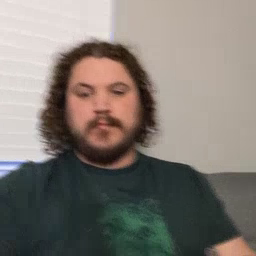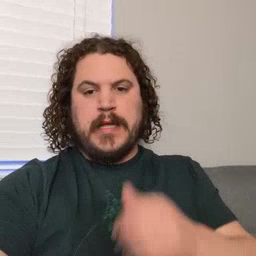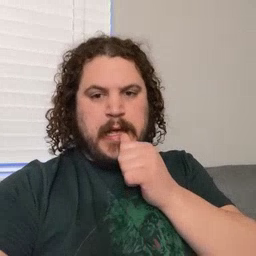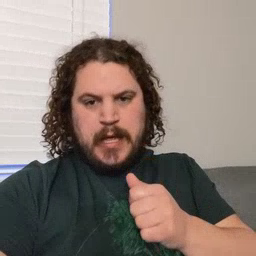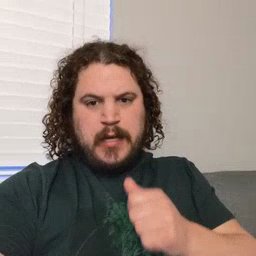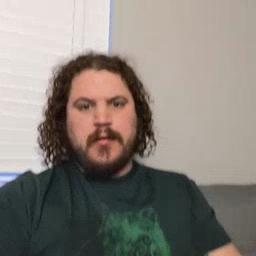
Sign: hide